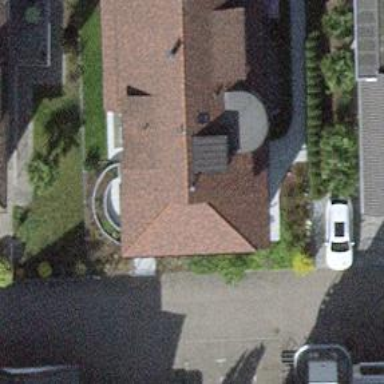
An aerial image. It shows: Detached building.